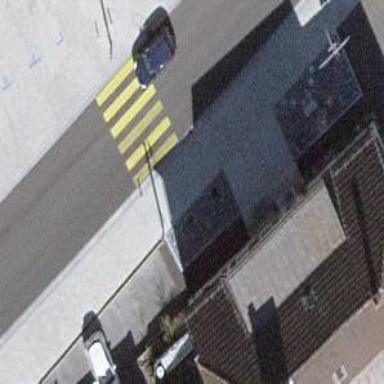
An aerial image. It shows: Footway with asphalt surface and zebra crossing.